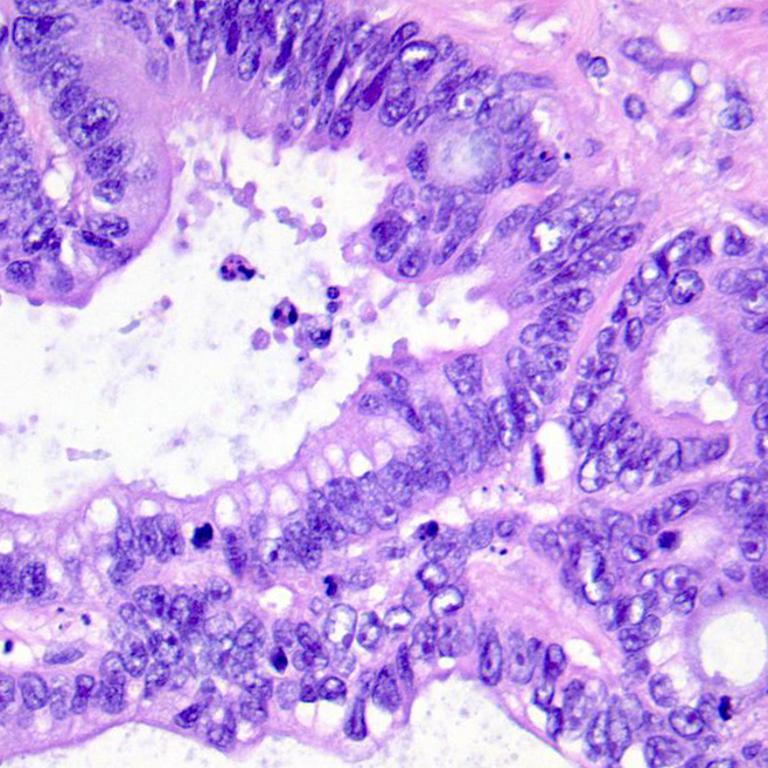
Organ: colon
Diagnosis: adenocarcinomas